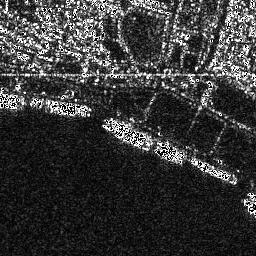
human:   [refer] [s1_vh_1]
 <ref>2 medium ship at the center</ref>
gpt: <box>[[39, 46, 58, 58, 0]], [[59, 56, 71, 64, 0]]</box>

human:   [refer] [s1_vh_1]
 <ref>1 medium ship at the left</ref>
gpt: <box>[[11, 37, 36, 44, 0]]</box>